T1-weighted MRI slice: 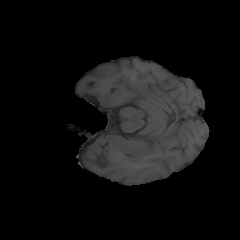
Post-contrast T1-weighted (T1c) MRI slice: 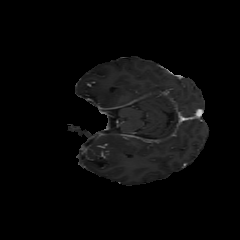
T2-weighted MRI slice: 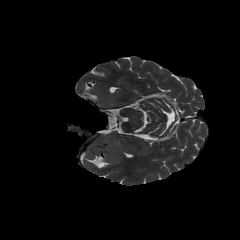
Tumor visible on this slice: yes